Question: How many ricochets will a ball launched from (1.0, 1.0) at 10° need to hit the target at (11.0, 9.0)? The ball reflects perfectly off the arena walls and mirror-obstacles.
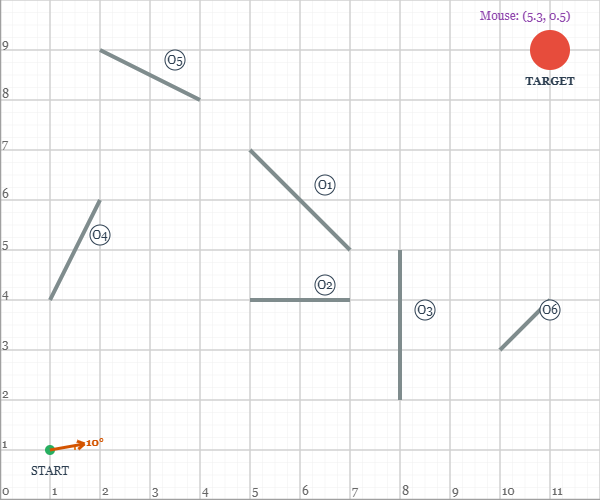
Answer: 9